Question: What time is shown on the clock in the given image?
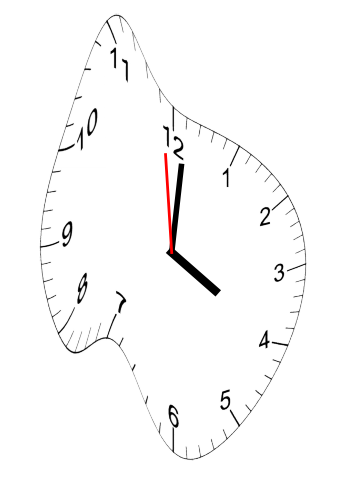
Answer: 04:00:59